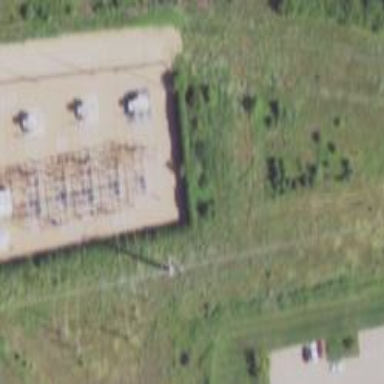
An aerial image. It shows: Outdoor power substation enclosed by fence.